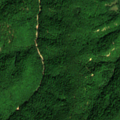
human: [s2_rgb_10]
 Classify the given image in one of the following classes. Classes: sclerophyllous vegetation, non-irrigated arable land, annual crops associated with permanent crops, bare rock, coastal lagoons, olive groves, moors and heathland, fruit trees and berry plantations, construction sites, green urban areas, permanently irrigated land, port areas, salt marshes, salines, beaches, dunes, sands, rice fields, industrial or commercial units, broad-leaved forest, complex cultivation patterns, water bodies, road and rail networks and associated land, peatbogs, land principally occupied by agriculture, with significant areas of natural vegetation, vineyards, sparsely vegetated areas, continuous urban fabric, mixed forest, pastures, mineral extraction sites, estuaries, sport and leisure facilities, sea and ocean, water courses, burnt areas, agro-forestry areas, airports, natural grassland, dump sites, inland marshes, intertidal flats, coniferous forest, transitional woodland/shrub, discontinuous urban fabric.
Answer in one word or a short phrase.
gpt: broad-leaved forest